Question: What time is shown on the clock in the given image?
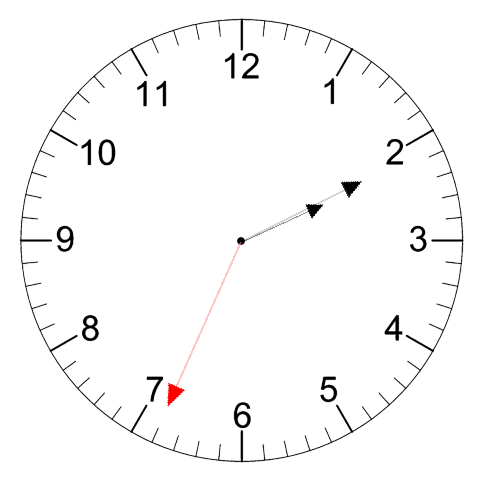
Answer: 02:10:34